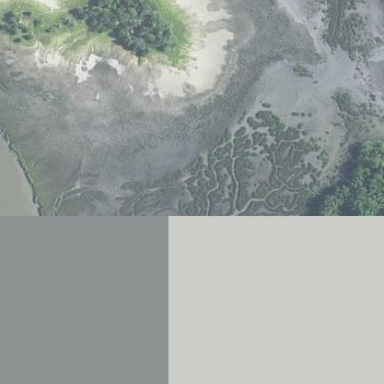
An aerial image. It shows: Wetland area with tidal influence.